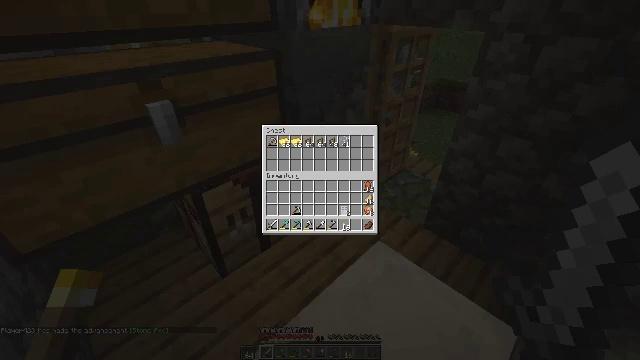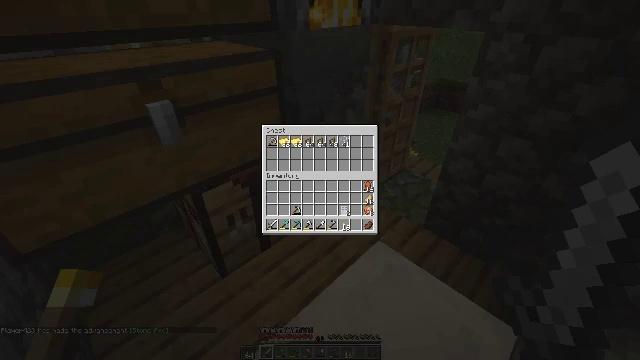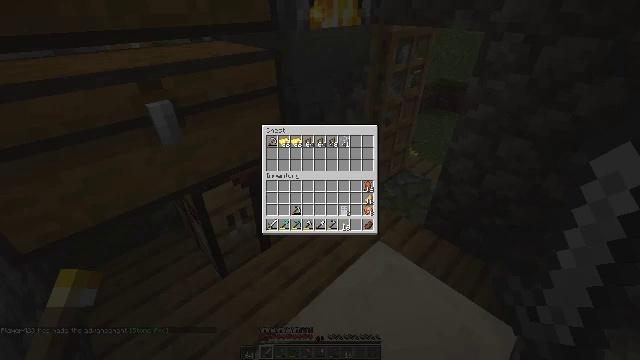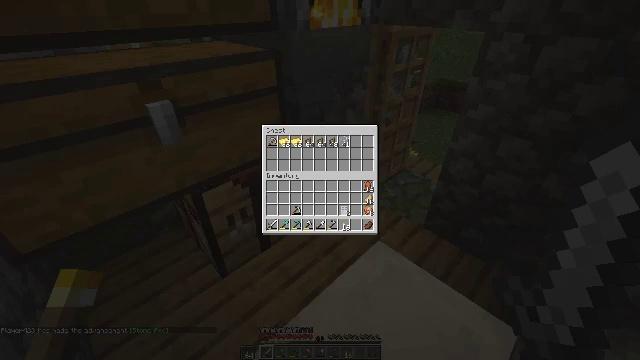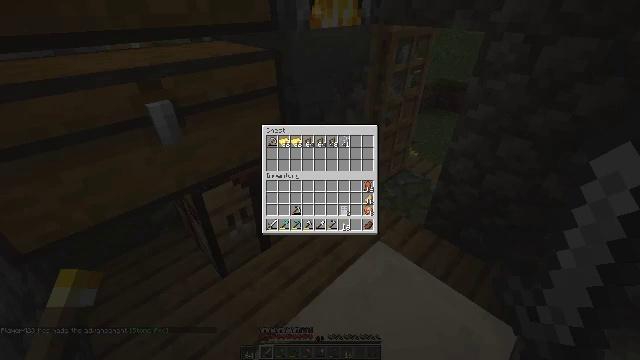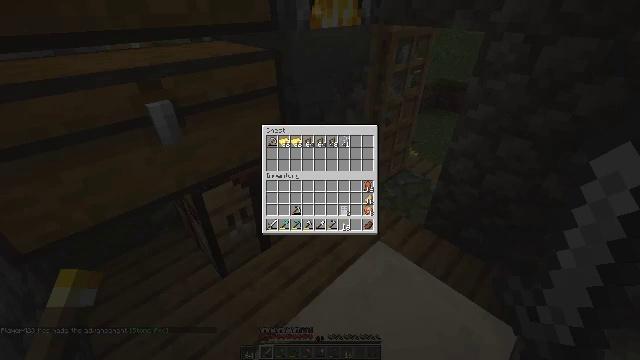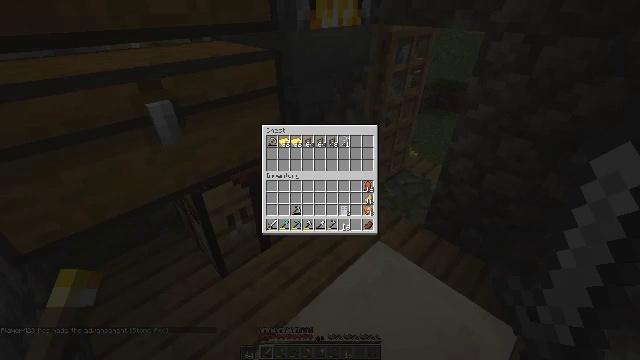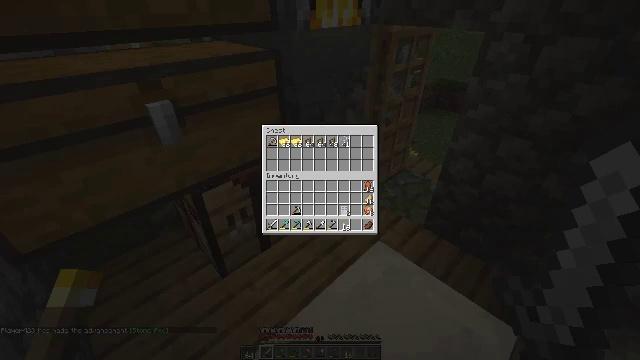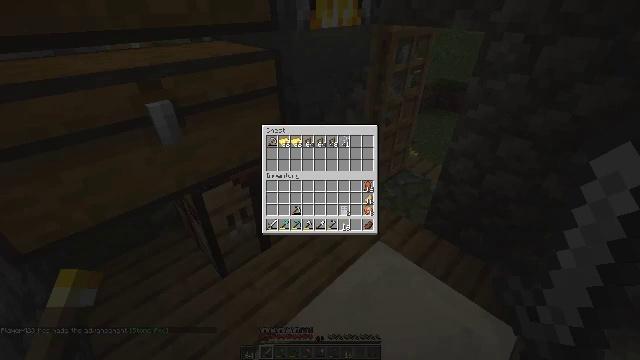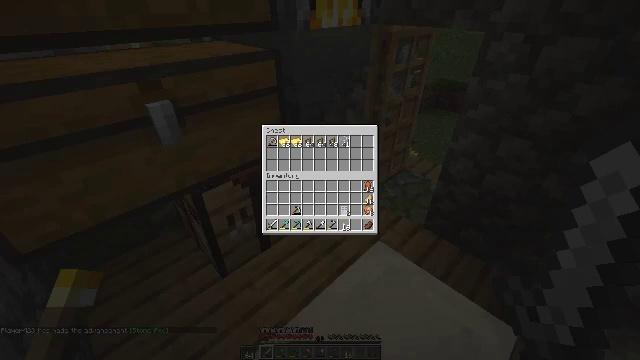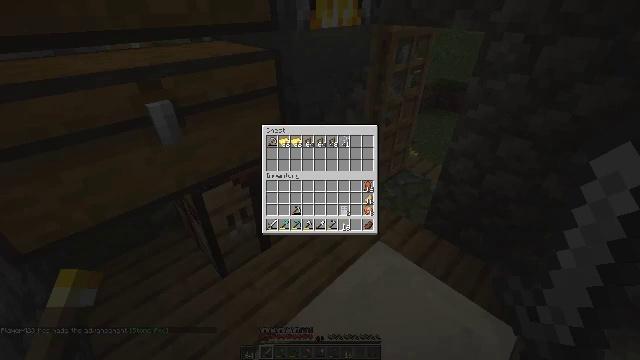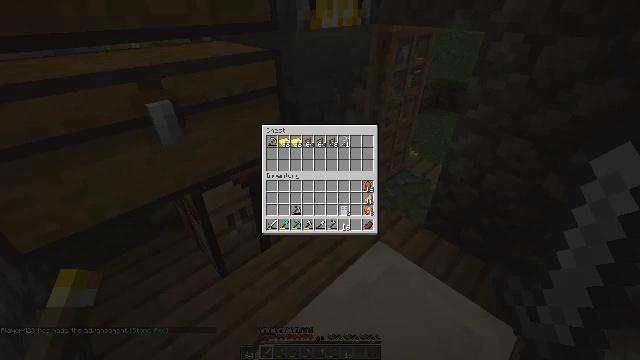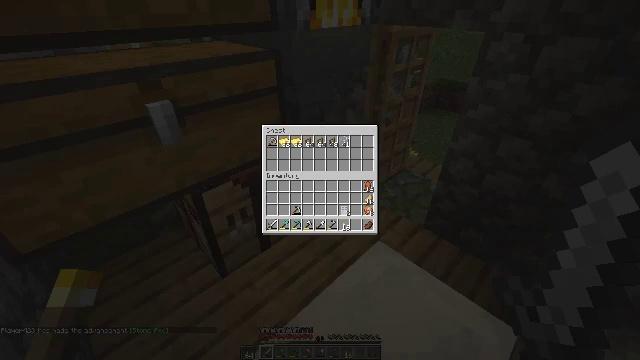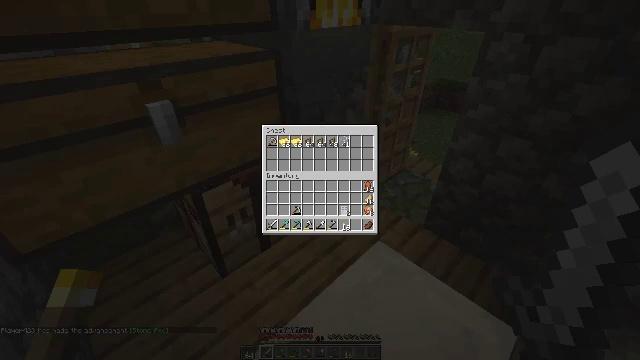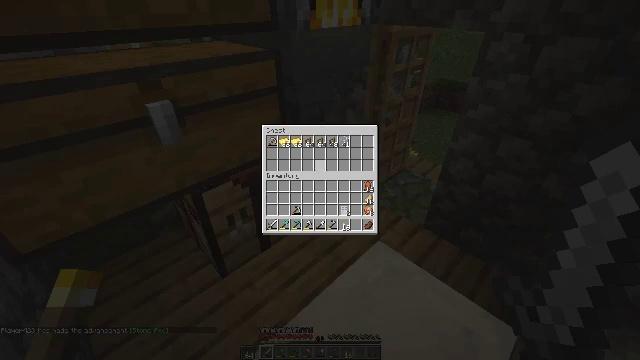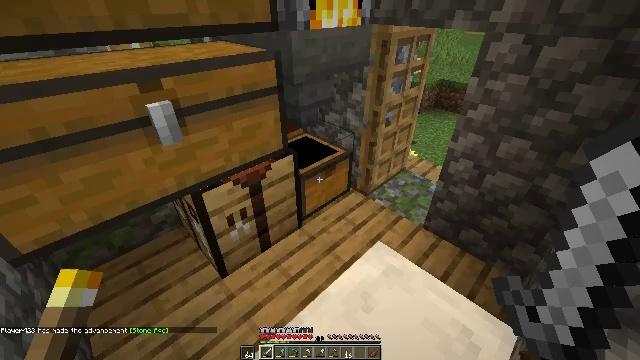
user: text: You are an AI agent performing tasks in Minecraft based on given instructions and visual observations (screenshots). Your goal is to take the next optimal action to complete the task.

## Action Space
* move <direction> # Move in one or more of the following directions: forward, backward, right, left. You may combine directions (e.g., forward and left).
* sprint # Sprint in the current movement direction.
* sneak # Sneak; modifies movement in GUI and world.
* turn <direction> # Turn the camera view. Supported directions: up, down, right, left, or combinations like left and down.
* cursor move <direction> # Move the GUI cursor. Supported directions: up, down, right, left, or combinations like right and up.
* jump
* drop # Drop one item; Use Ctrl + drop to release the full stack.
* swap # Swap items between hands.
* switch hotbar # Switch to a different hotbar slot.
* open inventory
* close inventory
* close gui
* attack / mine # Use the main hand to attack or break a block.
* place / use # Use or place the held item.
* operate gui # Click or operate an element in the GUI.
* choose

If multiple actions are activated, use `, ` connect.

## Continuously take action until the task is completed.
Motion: motion action
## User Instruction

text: Craft a stone button using one stone block.
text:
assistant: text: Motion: no_op
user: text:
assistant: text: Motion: no_op
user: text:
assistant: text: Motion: no_op
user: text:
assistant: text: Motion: no_op
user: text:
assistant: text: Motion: no_op
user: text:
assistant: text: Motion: no_op
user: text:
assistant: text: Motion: no_op
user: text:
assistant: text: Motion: no_op
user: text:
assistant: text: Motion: no_op
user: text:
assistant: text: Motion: no_op
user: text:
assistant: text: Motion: no_op
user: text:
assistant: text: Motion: no_op
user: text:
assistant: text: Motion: no_op
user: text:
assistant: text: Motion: no_op
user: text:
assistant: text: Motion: no_op
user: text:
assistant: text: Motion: no_op
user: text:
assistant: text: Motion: turn left and up
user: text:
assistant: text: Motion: turn left and up
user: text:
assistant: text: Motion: no_op
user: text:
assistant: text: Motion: no_op
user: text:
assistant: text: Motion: turn down
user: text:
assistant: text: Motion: turn down
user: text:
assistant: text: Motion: turn right and down
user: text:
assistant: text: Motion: no_op
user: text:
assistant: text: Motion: use / place
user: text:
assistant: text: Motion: use / place
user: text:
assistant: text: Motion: use / place
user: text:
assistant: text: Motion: no_op
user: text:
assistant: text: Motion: no_op
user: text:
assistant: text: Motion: no_op